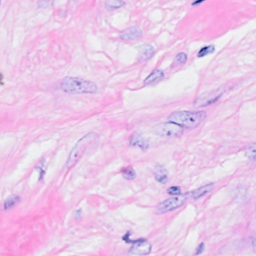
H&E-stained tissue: Breast